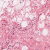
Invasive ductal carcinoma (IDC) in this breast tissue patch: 0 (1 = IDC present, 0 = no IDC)